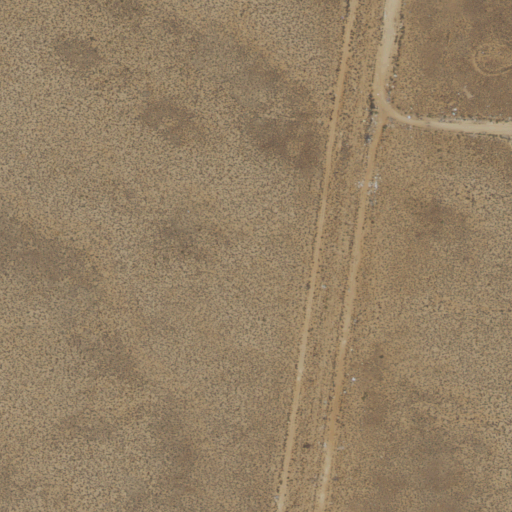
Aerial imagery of mountain in New Mexico named La Loma Alta containing only shrub